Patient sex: M
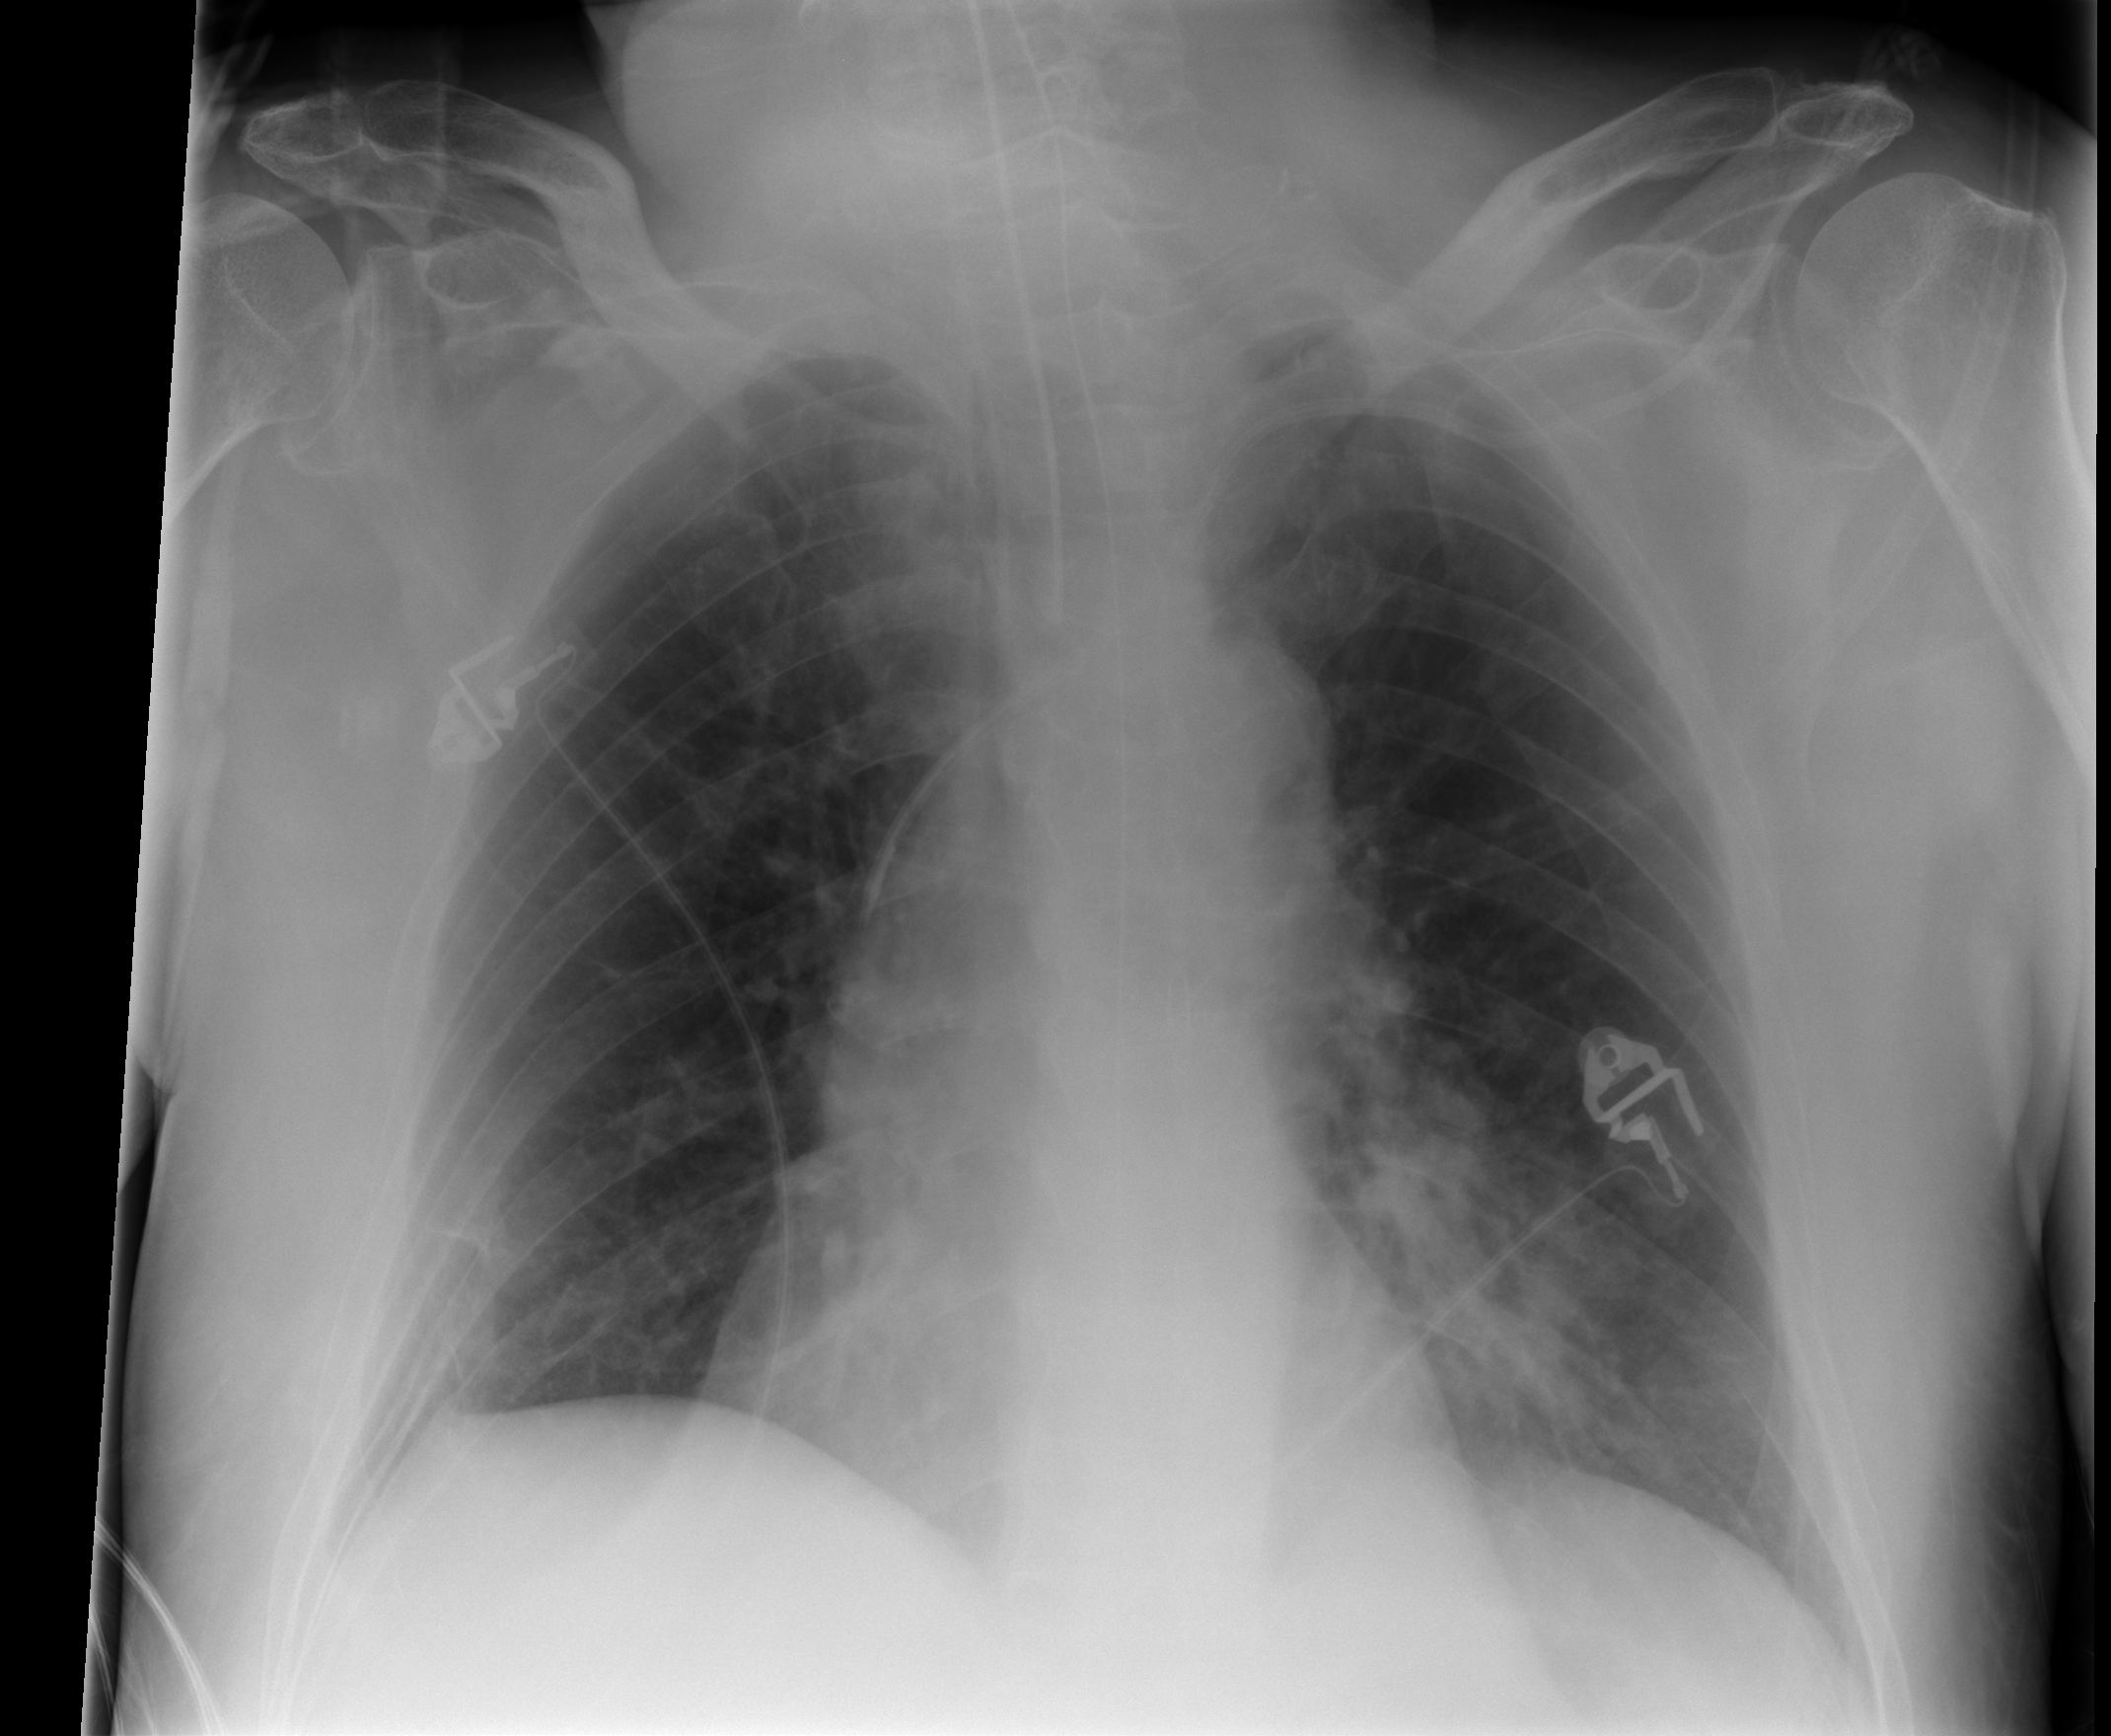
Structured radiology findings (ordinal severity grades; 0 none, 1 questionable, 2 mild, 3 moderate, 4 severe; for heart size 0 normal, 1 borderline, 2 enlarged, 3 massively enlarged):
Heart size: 0
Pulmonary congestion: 0
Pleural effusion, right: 0
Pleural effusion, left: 0
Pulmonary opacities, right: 0
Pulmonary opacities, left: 2
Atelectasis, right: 1
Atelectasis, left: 1